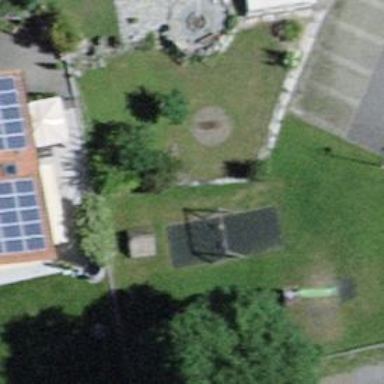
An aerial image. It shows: Playground with playhouse.